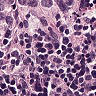
Metastatic tissue present: yes